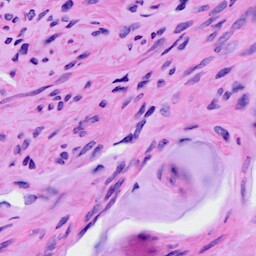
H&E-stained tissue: Ovarian